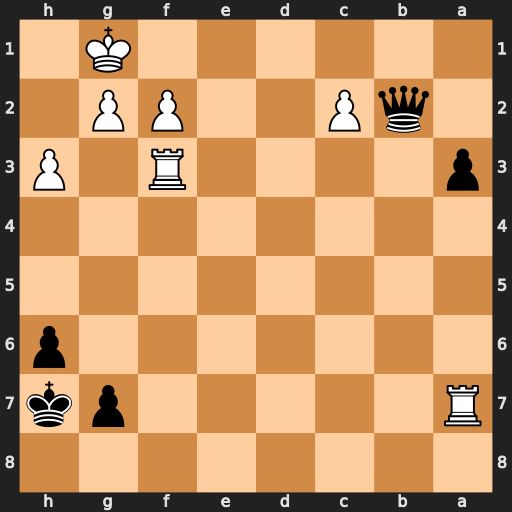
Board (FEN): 8/R5pk/7p/8/8/p4R1P/1qP2PP1/6K1
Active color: b
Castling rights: -
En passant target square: -
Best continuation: Qb1+ Kh2 Qb8+ Rg3 Qxa7